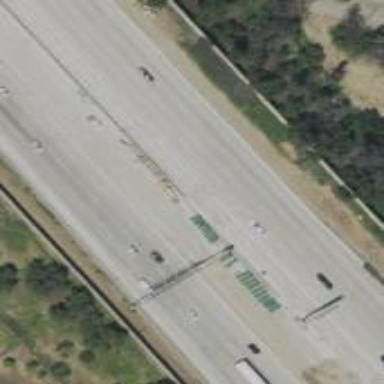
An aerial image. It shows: Motorway.